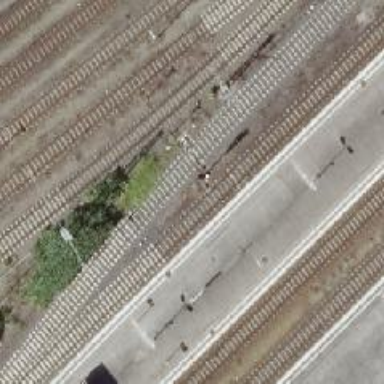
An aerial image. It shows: Wedge is used for the railway derail.